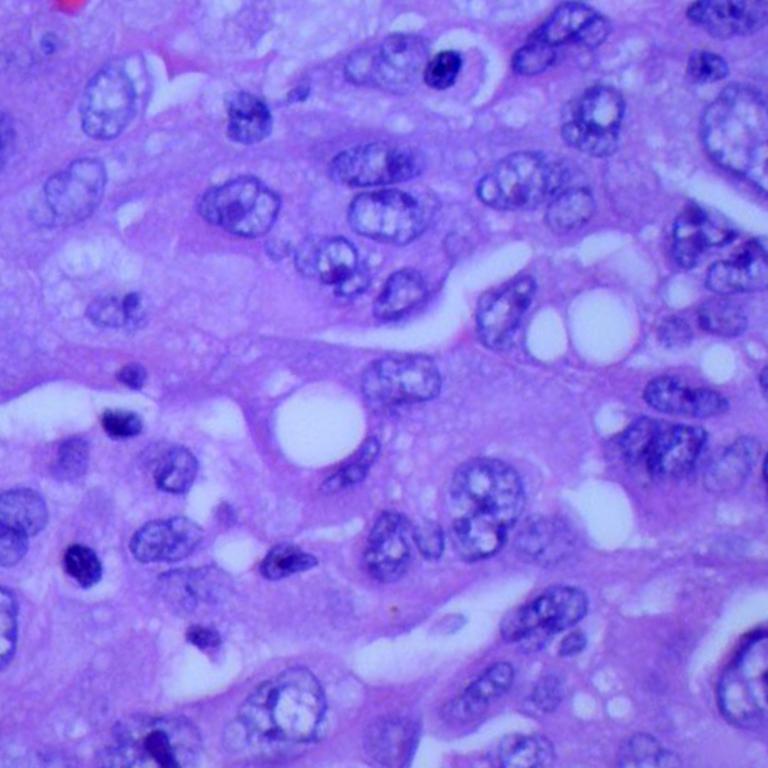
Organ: lung
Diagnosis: adenocarcinomas